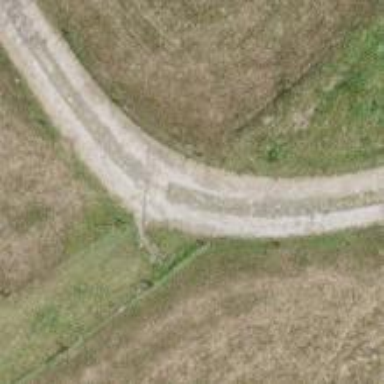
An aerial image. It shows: Concrete track with grade1 tracktype.